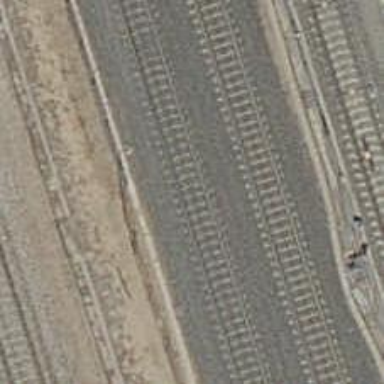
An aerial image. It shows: Railway track with contact lines for electrification.